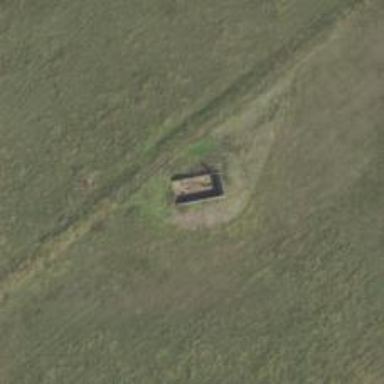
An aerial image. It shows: Military bunker.